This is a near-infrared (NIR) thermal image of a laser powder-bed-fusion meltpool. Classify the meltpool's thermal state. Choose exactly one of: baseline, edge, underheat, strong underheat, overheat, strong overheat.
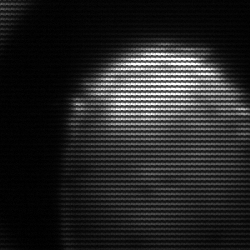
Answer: edge